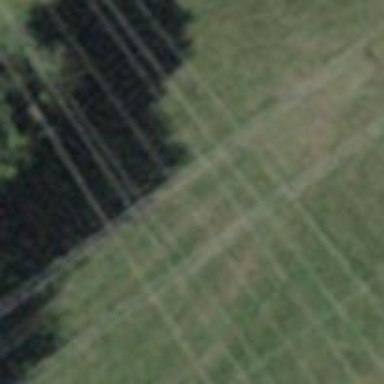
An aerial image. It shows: Power line in the image.